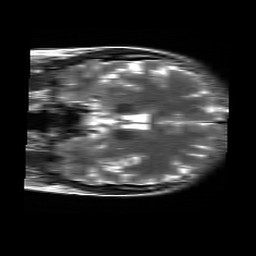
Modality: T2w
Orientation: coronal
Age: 36
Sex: female
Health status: healthy
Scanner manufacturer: siemens
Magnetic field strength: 3 T
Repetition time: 4.01 s
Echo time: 0.116 s